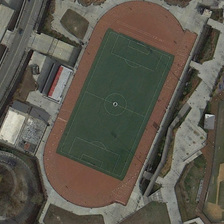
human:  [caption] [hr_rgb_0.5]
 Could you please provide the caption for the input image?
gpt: a playground with a football field in it is near a road .

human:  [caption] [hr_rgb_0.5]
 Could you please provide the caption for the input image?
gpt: a playground with a football field in it is near a road .

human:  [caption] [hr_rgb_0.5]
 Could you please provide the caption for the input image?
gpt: a playground with a football field in it is near a road .

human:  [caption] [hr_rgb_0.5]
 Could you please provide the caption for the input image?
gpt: a playground with a football field in it is near a road .

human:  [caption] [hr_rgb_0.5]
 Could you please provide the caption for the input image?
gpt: a playground with a football field in it is near a road .